Interaction volume radius: 5 \u00c5
Interaction volume height: 15 \u00c5
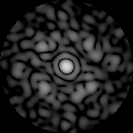
Disorder parameter: 0.6848